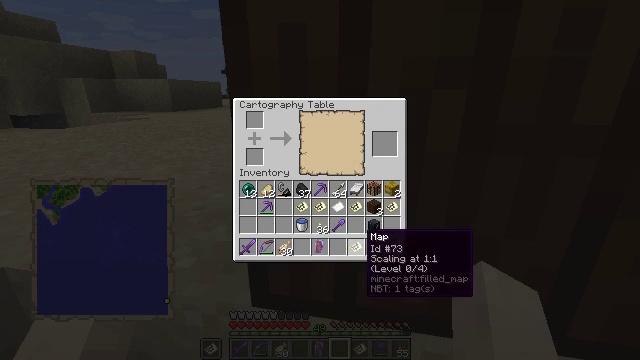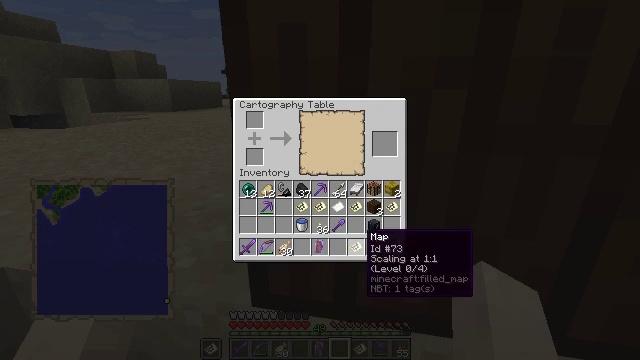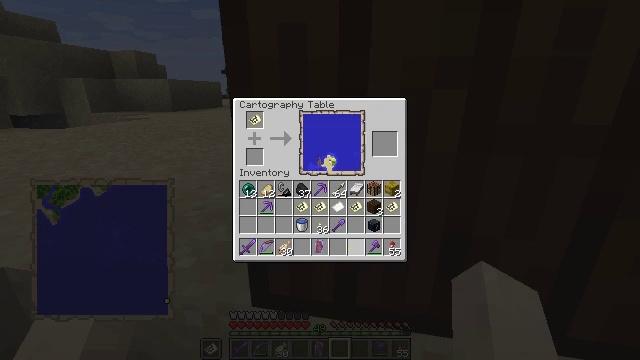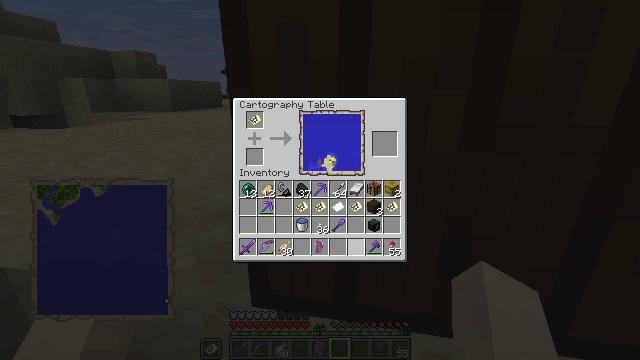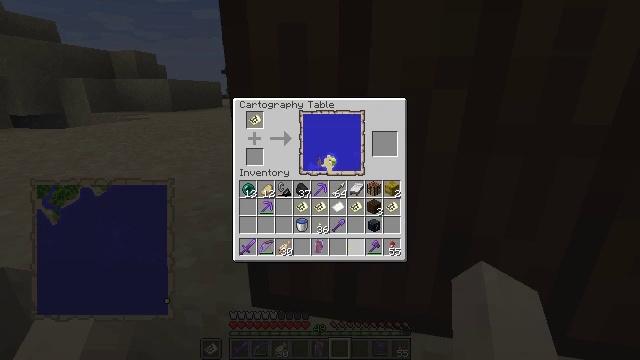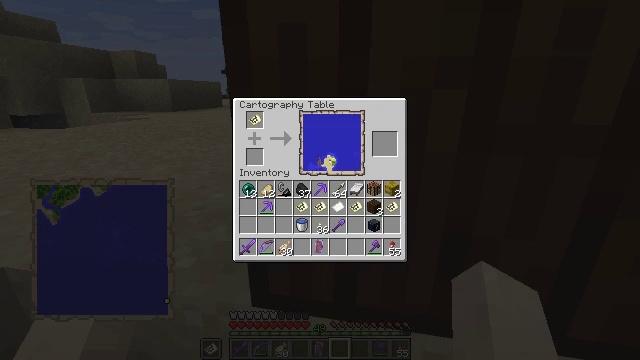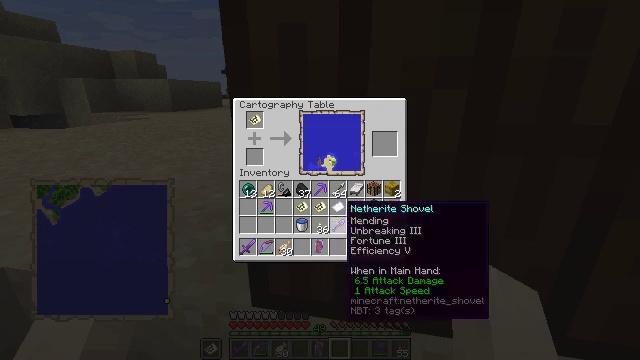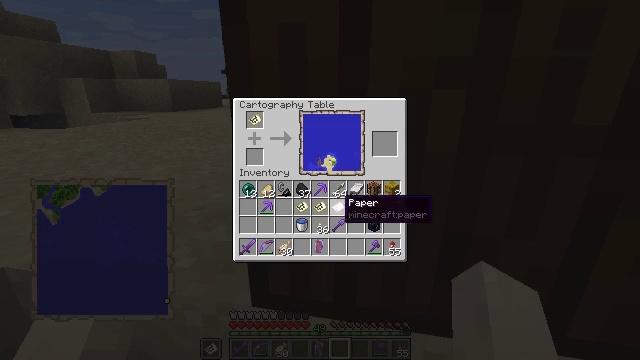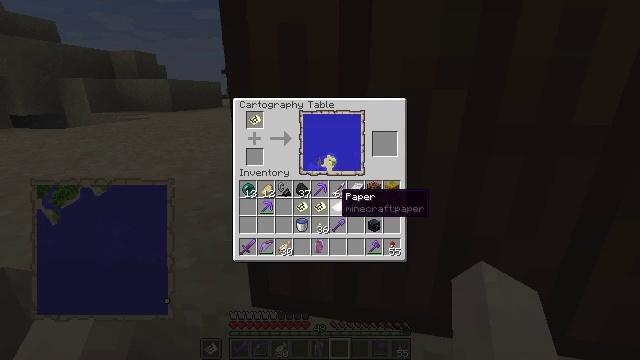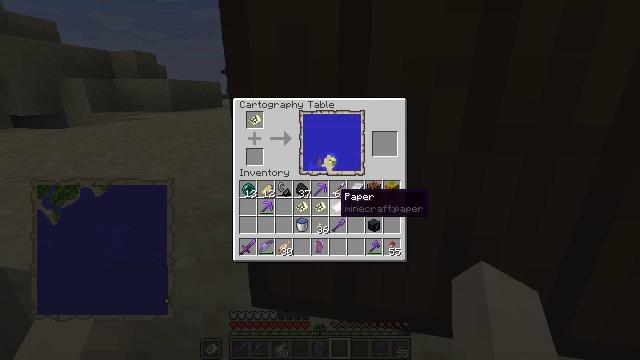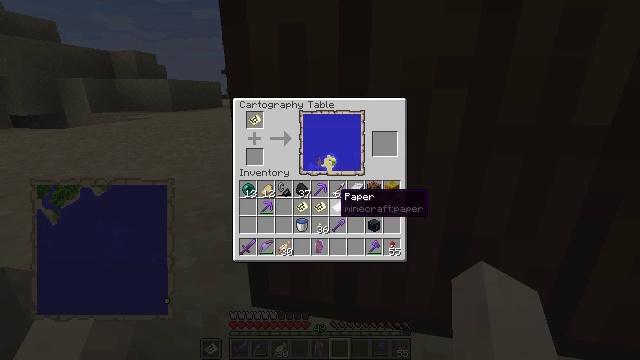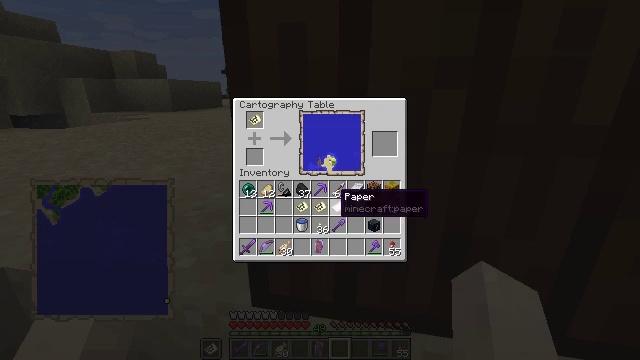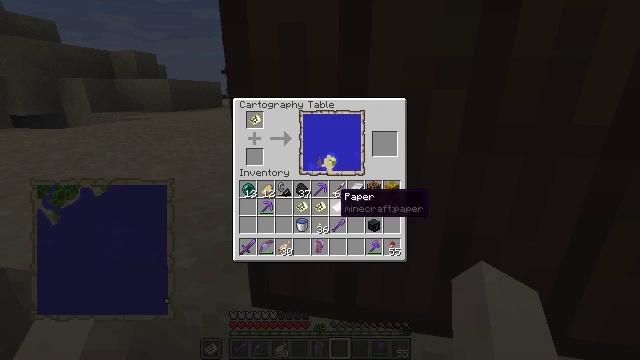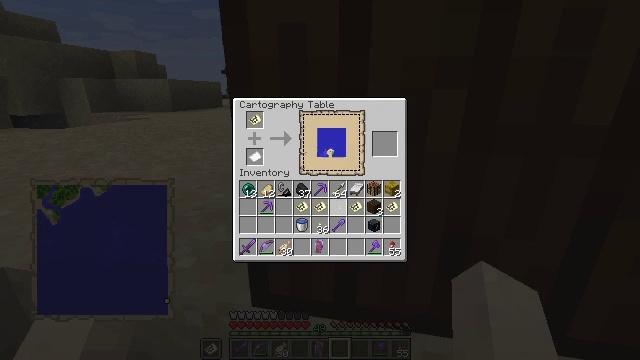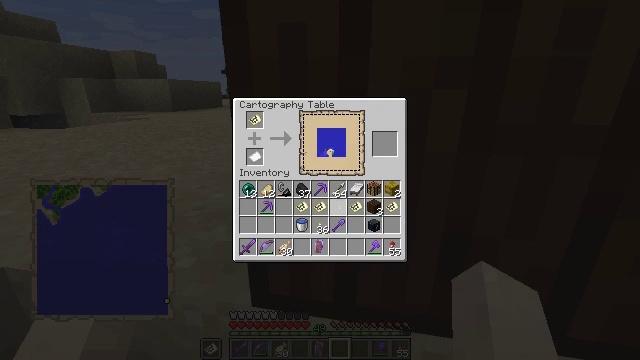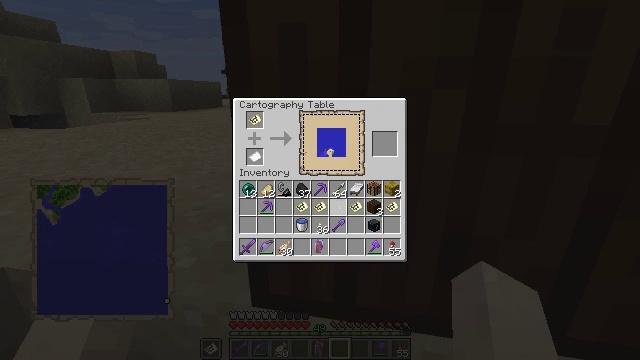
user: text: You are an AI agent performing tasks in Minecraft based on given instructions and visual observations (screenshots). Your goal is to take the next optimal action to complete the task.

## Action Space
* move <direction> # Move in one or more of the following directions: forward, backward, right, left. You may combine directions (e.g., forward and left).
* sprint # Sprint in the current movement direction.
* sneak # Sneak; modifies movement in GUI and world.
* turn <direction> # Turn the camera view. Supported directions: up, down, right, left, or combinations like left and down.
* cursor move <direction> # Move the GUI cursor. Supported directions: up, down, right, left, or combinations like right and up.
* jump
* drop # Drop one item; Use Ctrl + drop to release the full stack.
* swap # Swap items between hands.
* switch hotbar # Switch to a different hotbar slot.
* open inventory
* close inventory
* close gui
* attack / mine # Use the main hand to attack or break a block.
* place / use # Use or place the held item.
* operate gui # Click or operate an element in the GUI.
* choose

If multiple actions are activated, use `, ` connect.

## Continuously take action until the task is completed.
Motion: motion action
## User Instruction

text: Break the cartography table.
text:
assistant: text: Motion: sneak
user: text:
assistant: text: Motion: sneak, attack / mine
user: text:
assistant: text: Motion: sneak, attack / mine
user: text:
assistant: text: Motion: sneak, attack / mine
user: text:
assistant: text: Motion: sneak, turn left and up
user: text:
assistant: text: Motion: sneak, turn left and up
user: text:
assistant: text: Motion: sneak
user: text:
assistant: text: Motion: sneak
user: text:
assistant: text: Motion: sneak
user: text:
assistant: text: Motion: sneak
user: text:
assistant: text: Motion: sneak
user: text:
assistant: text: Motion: sneak
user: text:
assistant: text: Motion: sneak, attack / mine
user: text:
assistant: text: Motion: sneak, attack / mine
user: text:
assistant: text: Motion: sneak, attack / mine
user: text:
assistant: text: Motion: sneak, attack / mine
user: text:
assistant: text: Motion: sneak
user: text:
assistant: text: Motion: sneak
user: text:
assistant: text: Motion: no_op
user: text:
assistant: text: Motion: no_op
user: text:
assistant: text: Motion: turn right and up
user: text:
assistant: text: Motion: turn right and up
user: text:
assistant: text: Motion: no_op
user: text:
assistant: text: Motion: no_op
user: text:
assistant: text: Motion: sneak, turn left and up
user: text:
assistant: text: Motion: sneak
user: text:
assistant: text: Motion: sneak
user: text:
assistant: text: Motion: sneak
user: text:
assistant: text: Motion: sneak, turn right and up
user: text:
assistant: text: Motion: sneak